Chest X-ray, PA view. Patient: 17 years old, sex F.
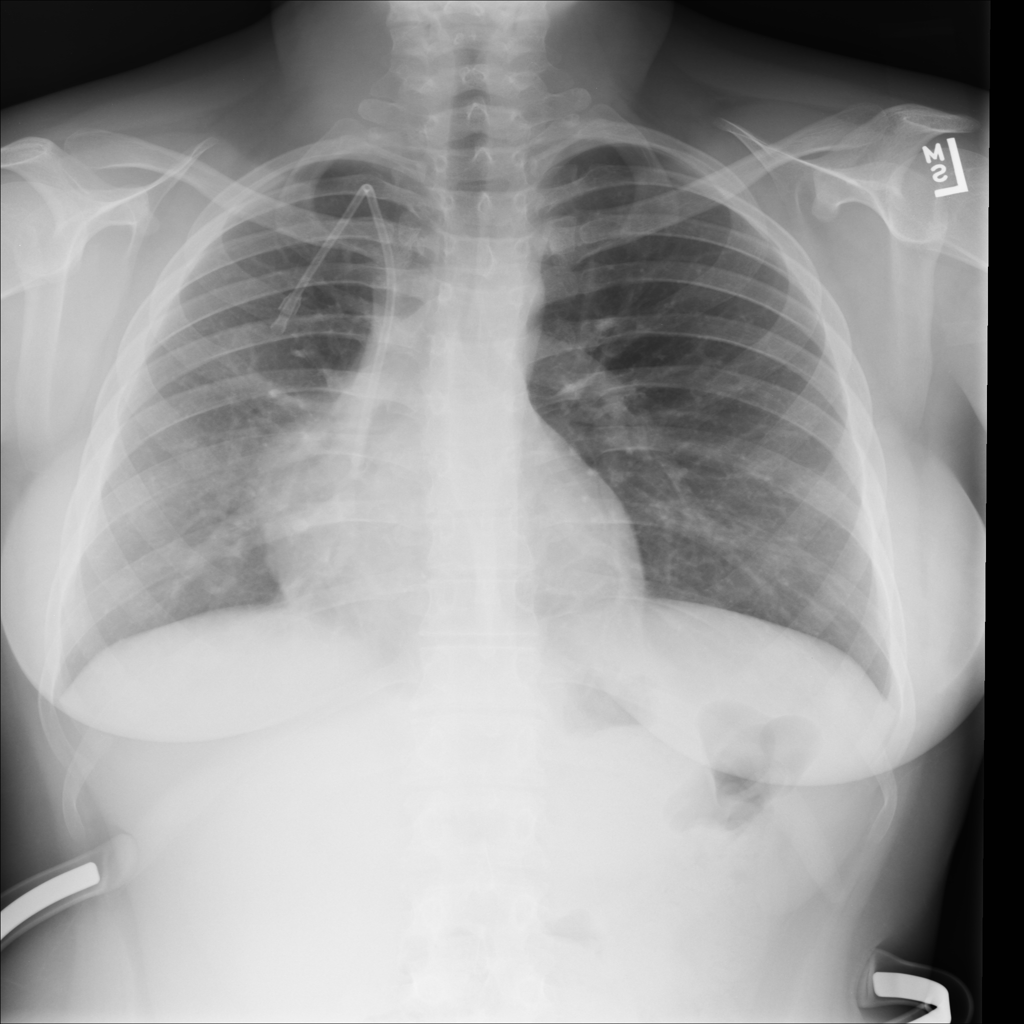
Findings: No Finding